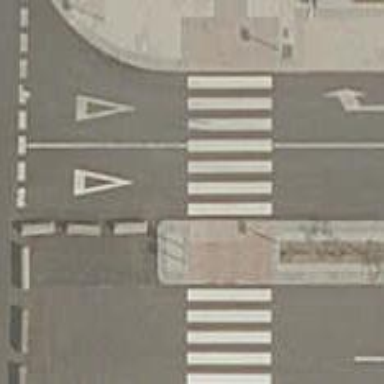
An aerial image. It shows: Uncontrolled zebra crossing on the road.